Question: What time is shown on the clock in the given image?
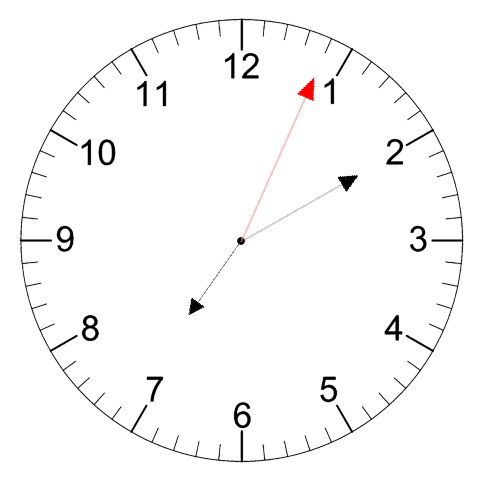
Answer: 07:10:04